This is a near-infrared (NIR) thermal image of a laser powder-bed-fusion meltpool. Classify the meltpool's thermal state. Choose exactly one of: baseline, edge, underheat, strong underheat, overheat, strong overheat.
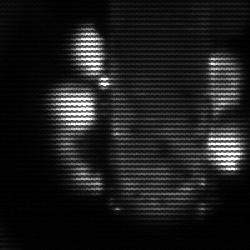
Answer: strong underheat